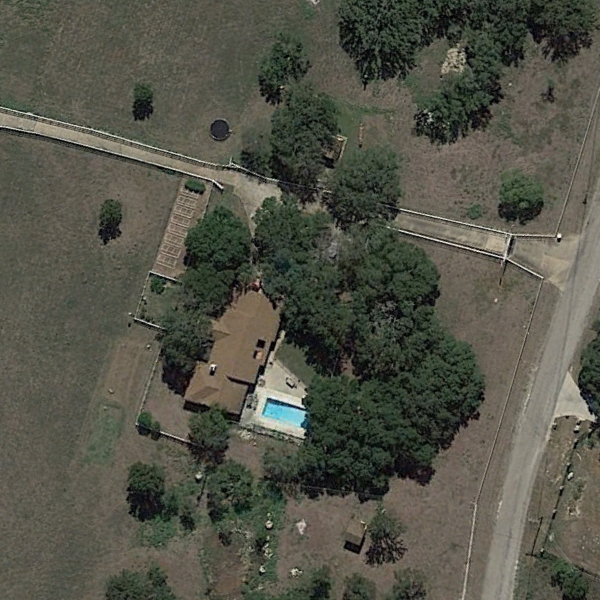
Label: SparseResidential